Aerial crown-view tile of a tropical tree (Barro Colorado Island, Panama), acquired 20240813:
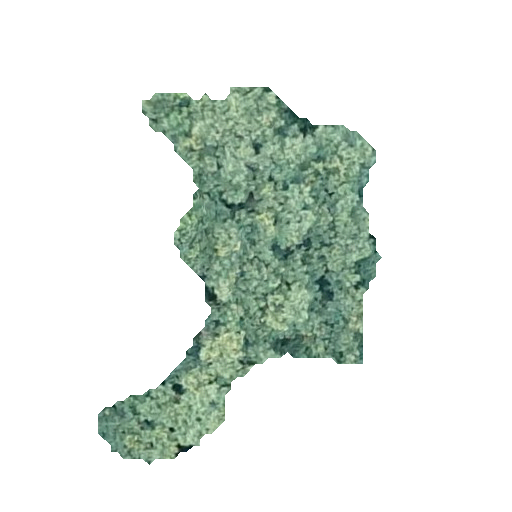
Species: Luehea seemannii
GBIF accepted scientific name: Luehea seemannii
Crown area: 82.929 m²